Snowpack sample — Rabbit Ears Pass, Jackson County, Colorado, USA (12/17/25, 1:08 PM MST)
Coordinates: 40.387, -106.625
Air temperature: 34 °F
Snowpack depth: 46 cm
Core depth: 20 cm
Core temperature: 24.8 °F
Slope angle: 6°, slope face: 165°
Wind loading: medium
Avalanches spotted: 0
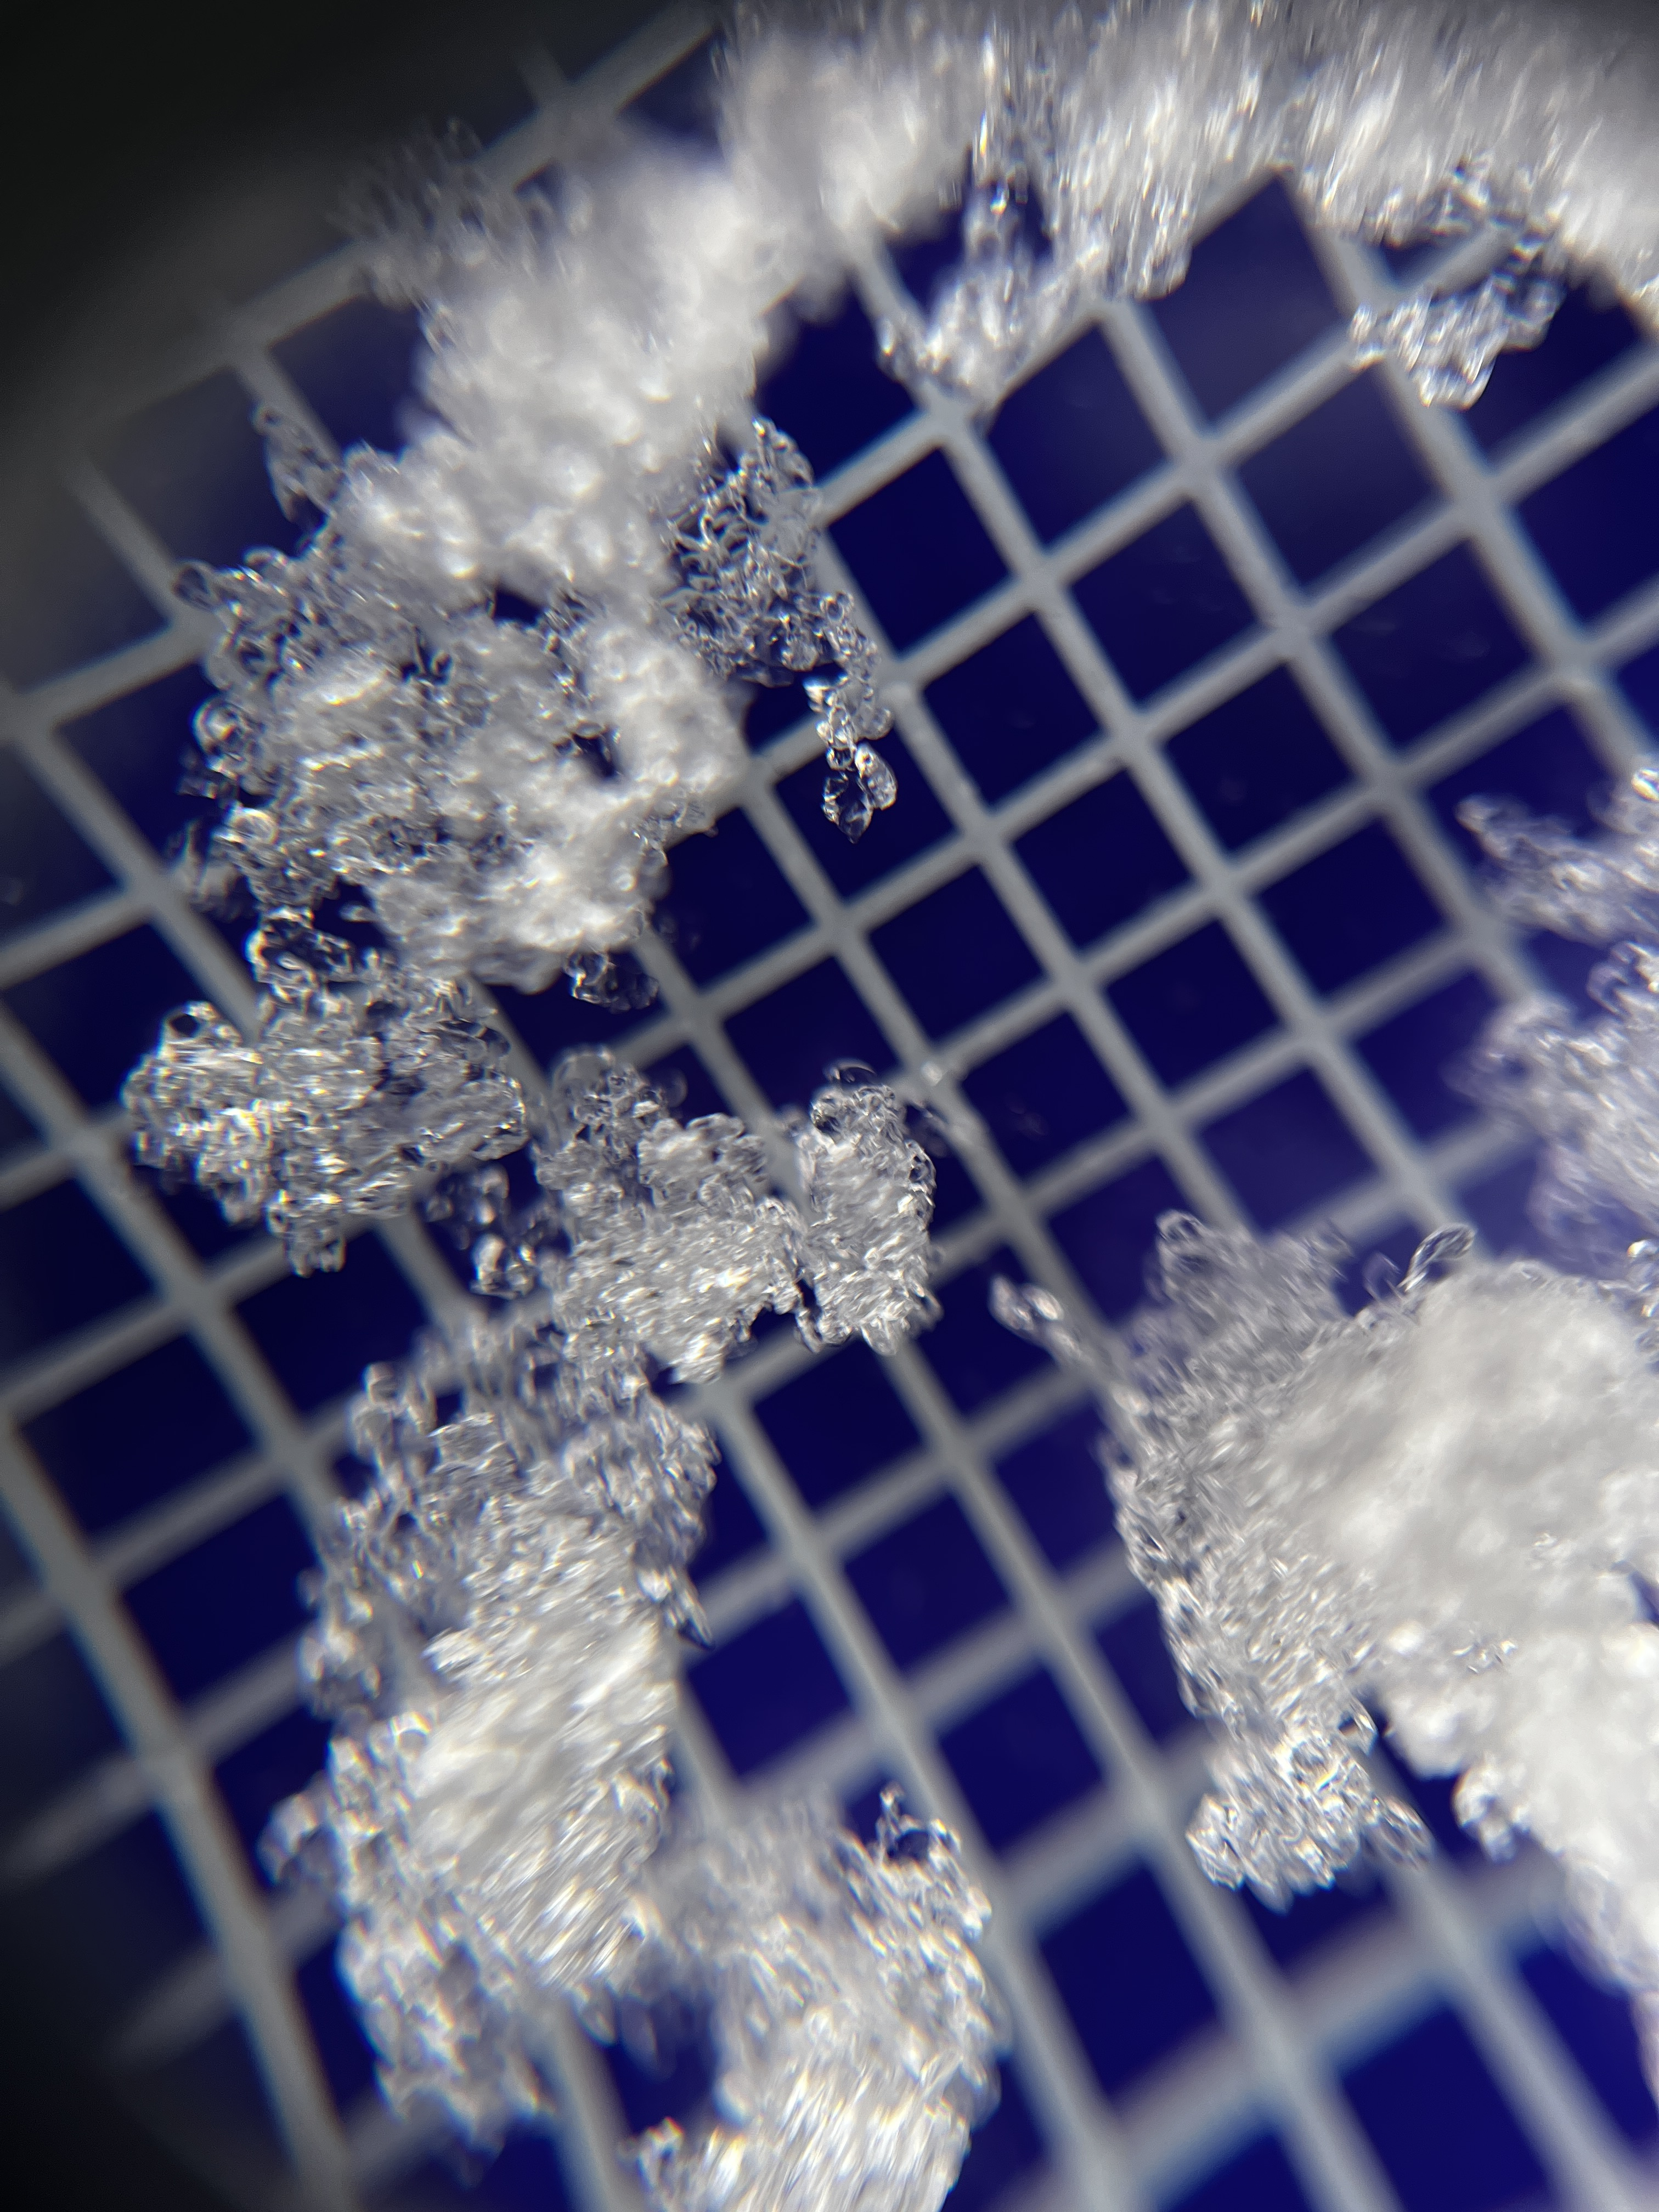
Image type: magnified_profile
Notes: No avalanches spotted nearby, although collected in a meadowy area with minimal risk on this face of the pass.